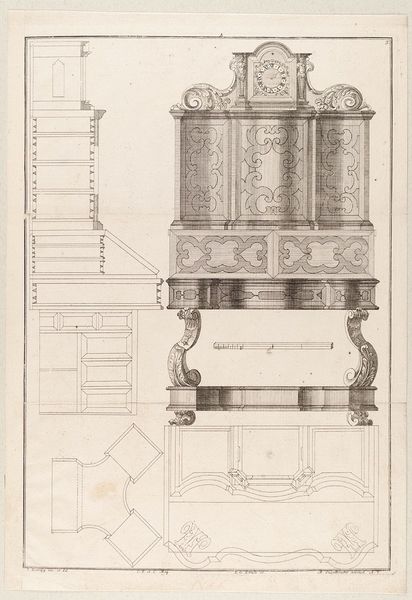
Titel: Querschnitt, Grund- und Aufriss eines Sekretärs
Künstler: Martin Engelbrecht
Standort: Hamburg
Institution: Museum für Kunst und Gewerbe Hamburg
Schlagwörter: weiß, holz, schwarz, zeichnung, ornament, barock, sockel, möbel, füße, papier, schrank, grafik, graphik, ornamente, verzierung, uhr, schublade, fotografie, photographie, buch, technik, druckgraphik, druckgrafik, stich, seite, entwurf, intarsien, kunstgewerbe, schreiner, tischler, voluten, laubwerk, blattwerk, kasetten, konsole, volute, einrichtung, kupferstich, kunsthandwerk, möbelstück, geometrie, zeiger, lade, grundriss, aufriss, bauplan, vorzeichnung, hausrat, bandelwerk, tafe, zeitmessung, reproduktionen, industriedesign, druckerzeugnisse, sekretär, ornamentstich, vorlageblätter